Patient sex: F
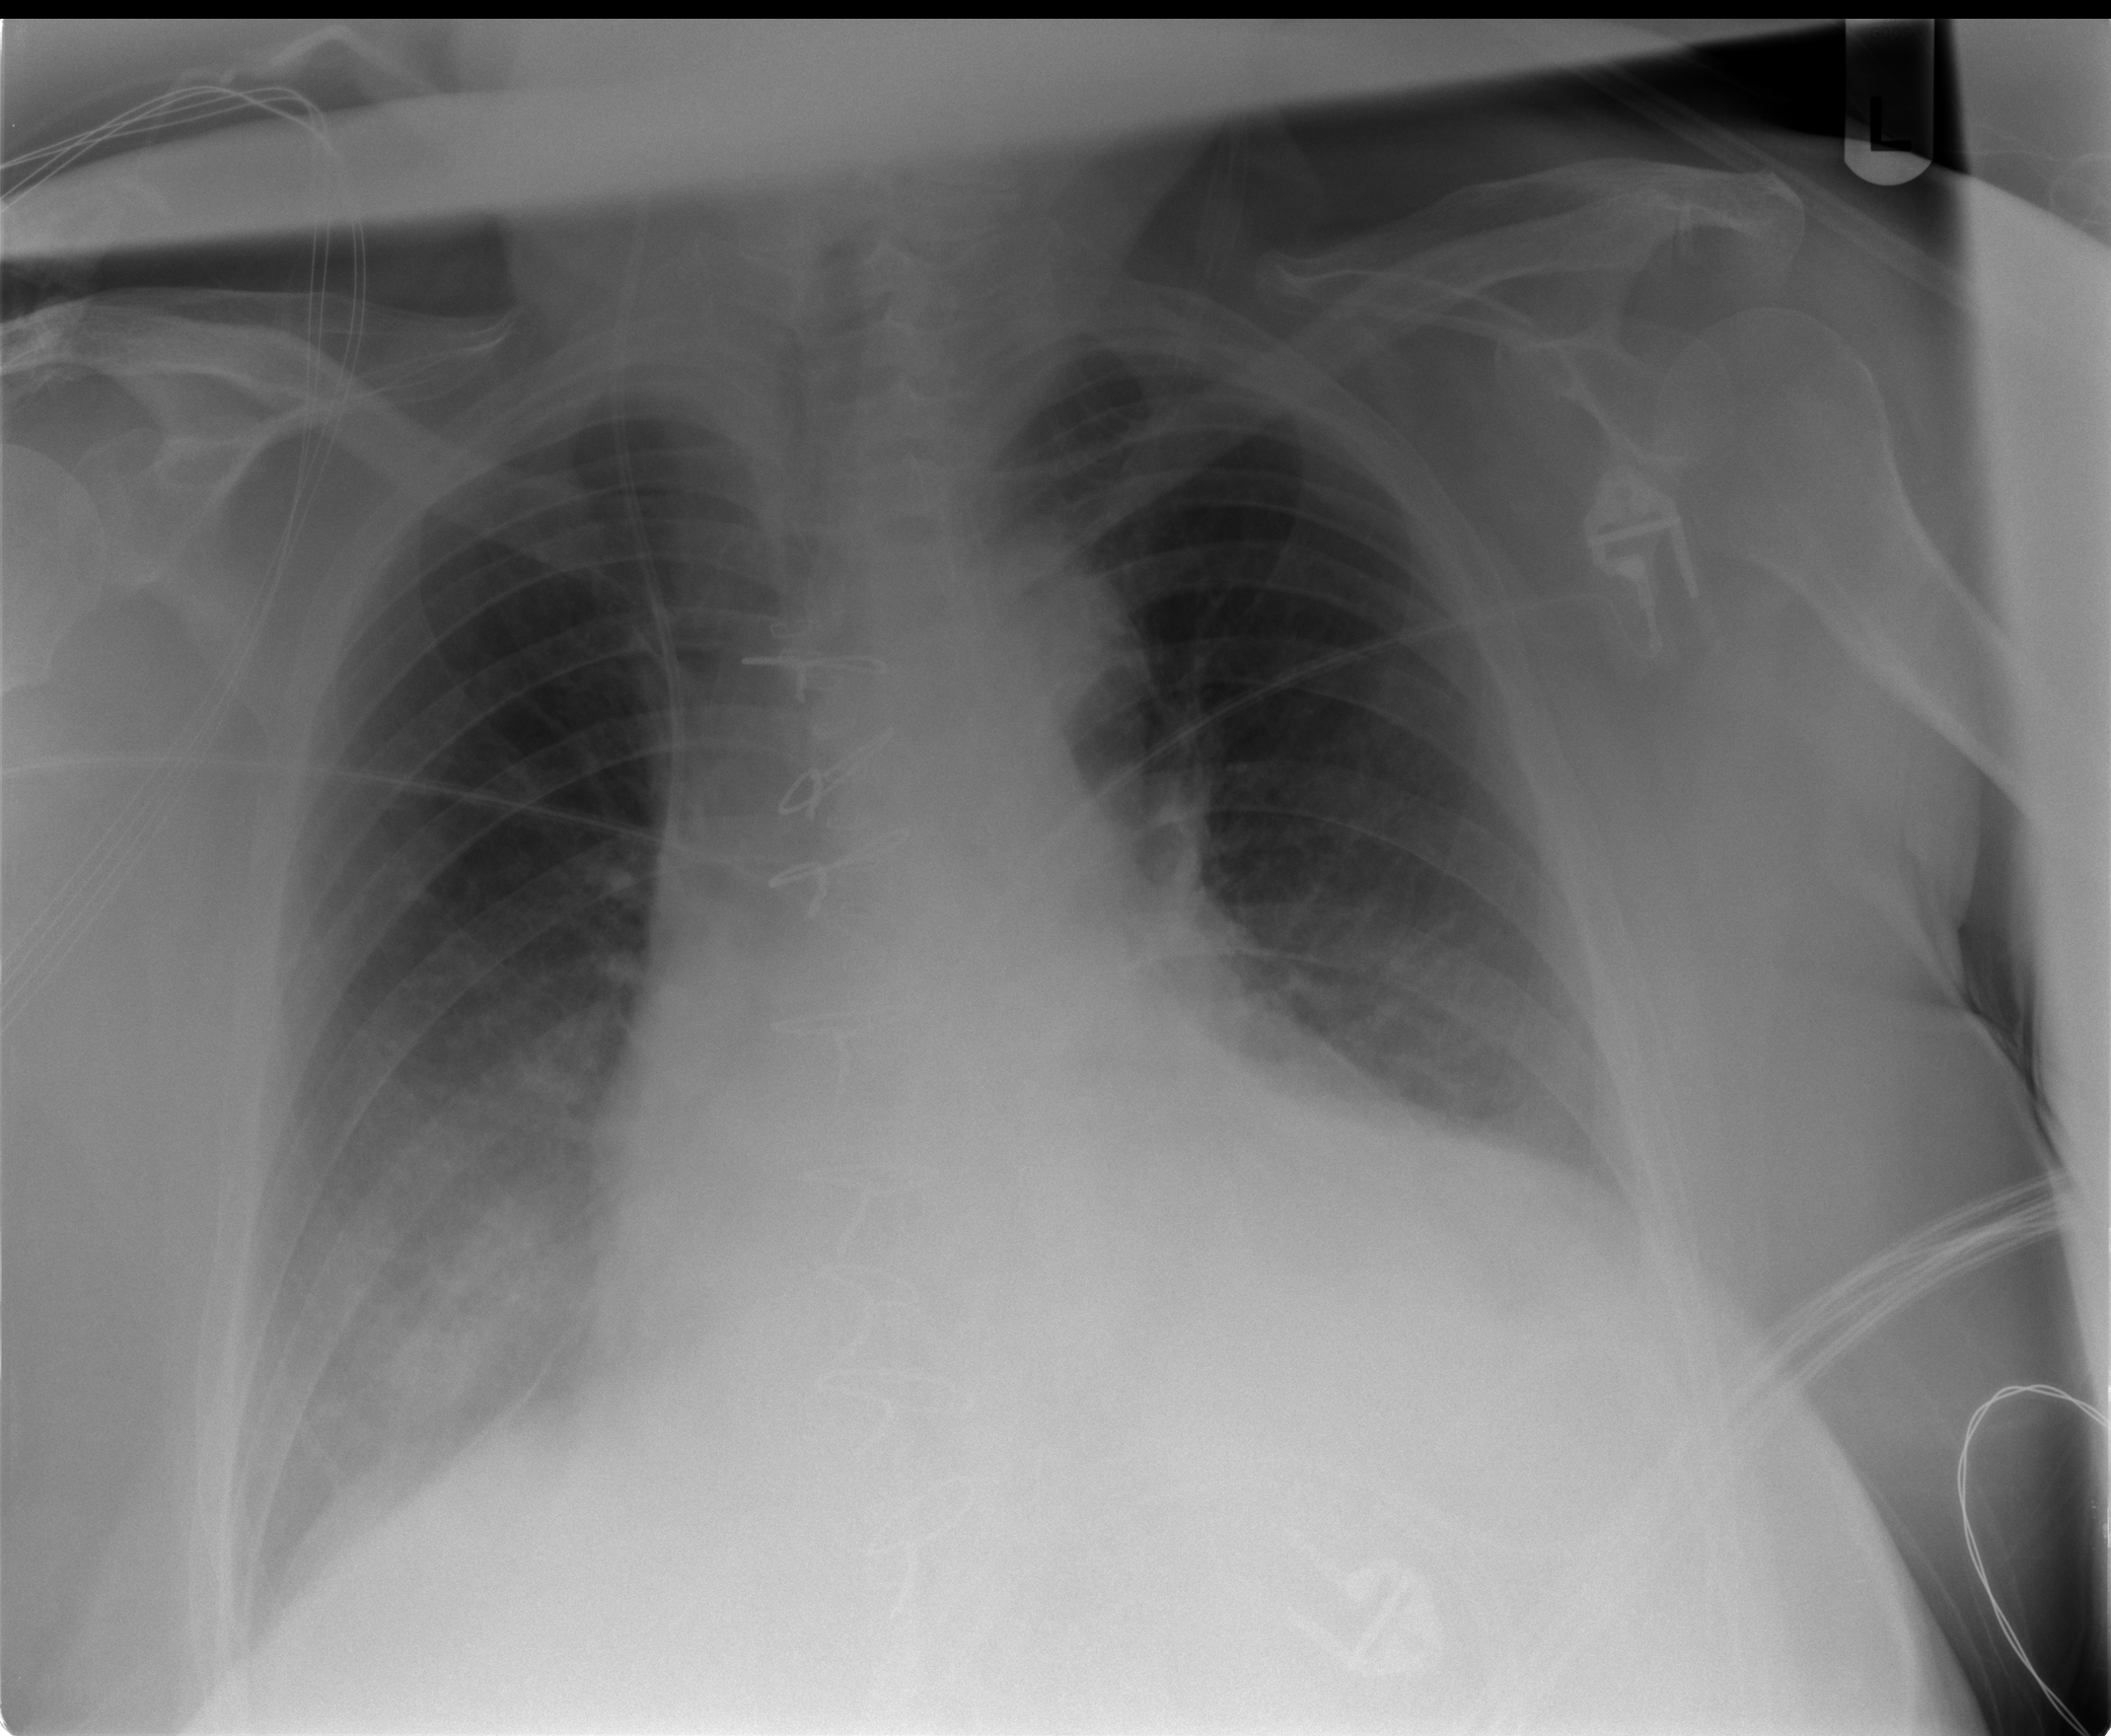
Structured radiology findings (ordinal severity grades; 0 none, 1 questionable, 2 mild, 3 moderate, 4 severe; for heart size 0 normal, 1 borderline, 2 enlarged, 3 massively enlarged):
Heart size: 3
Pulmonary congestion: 1
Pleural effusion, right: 1
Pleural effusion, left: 2
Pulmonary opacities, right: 0
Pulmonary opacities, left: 0
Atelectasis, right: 2
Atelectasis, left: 2